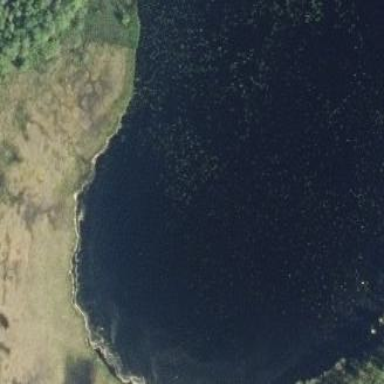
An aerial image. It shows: Bog wetland area.